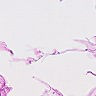
Metastatic tissue present: no